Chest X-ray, AP view. Patient: 58 years old, sex M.
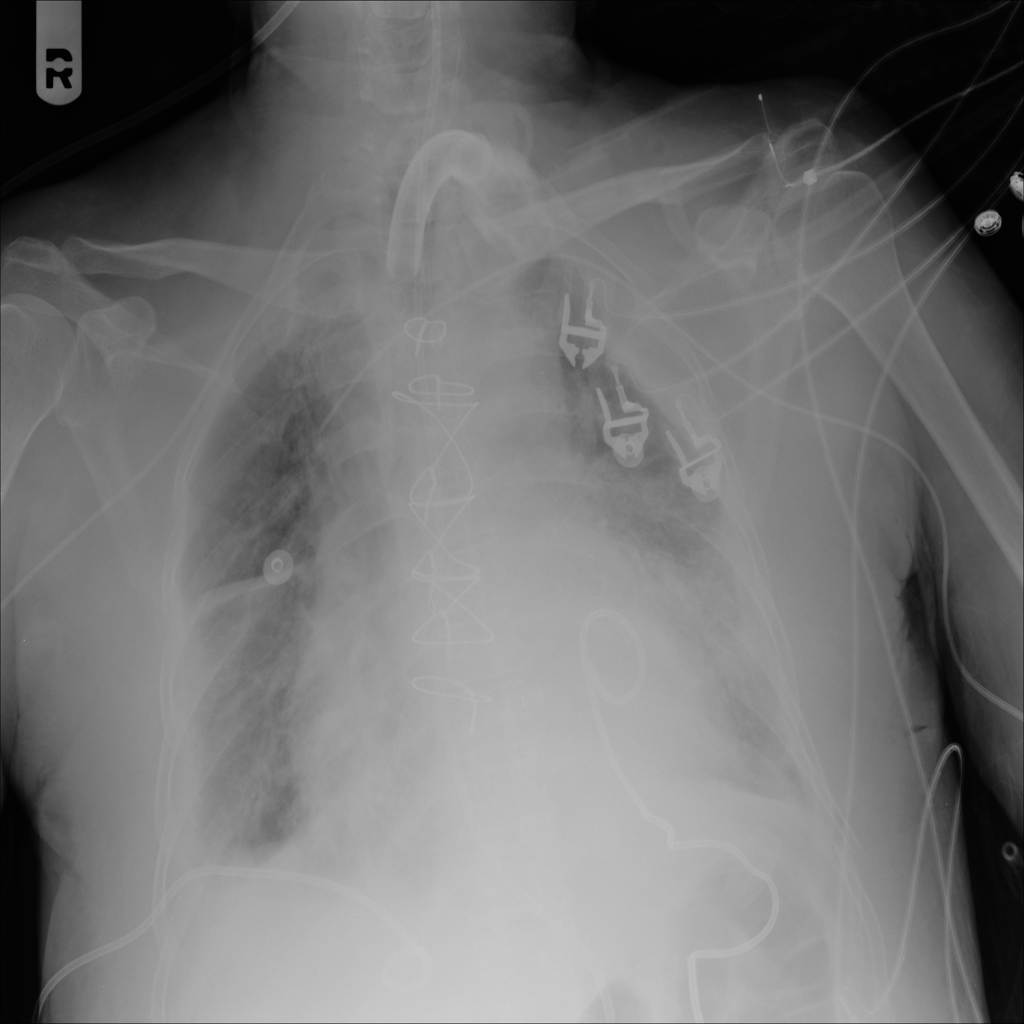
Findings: Pleural_Thickening